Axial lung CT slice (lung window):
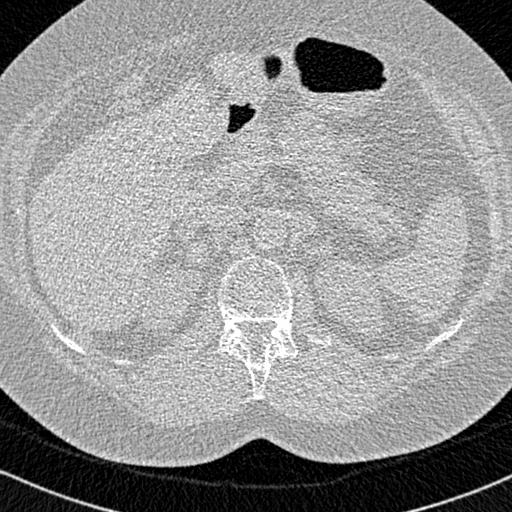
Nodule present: no